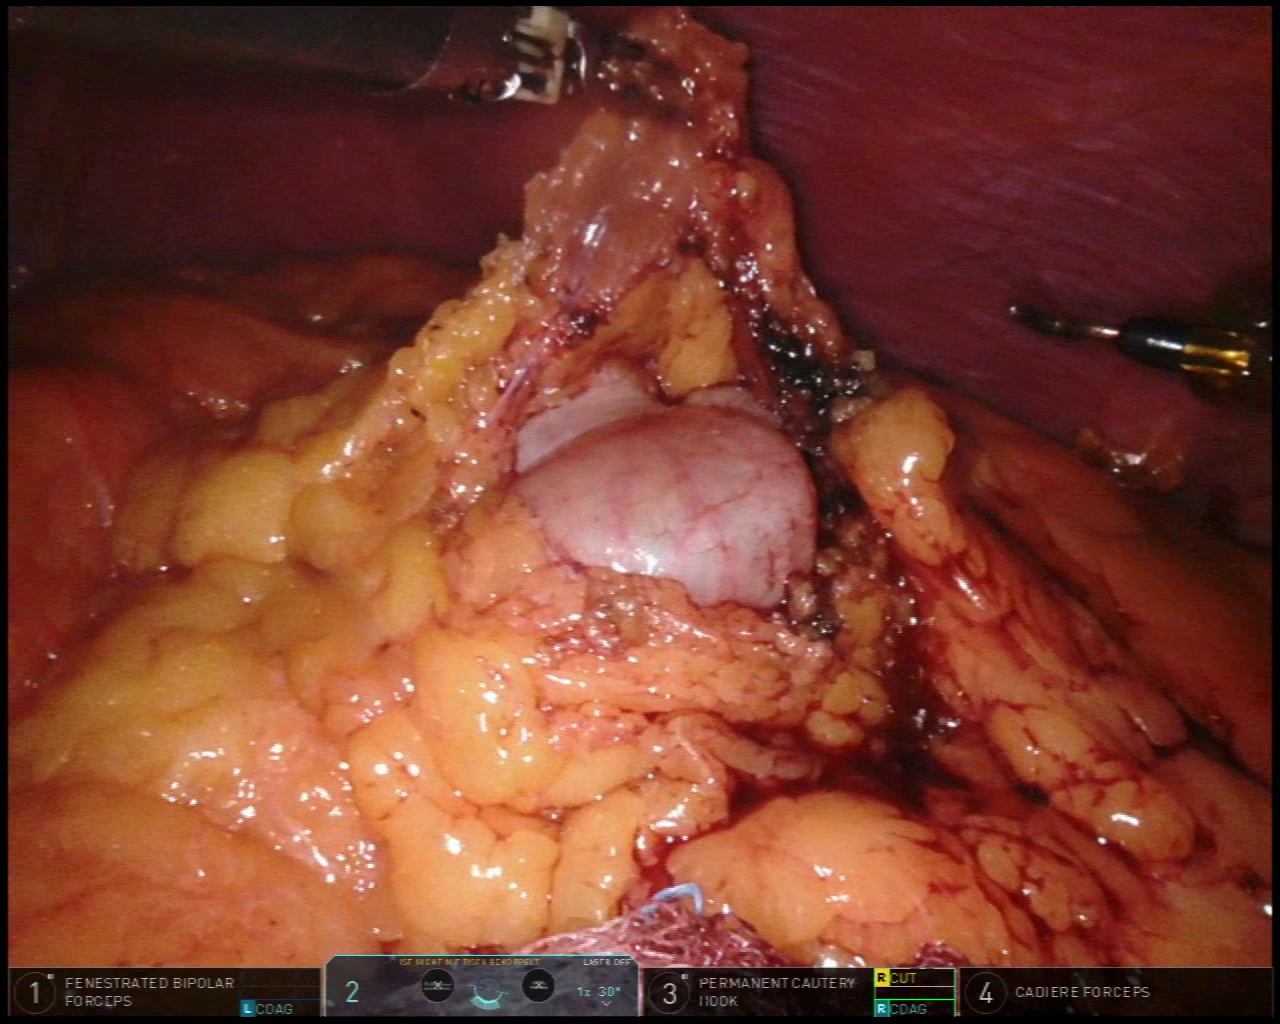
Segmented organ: abdominal_wall
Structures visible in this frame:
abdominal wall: yes
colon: yes
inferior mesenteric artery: no
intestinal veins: no
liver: no
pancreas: no
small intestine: no
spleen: no
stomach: no
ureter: no
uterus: no
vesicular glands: no